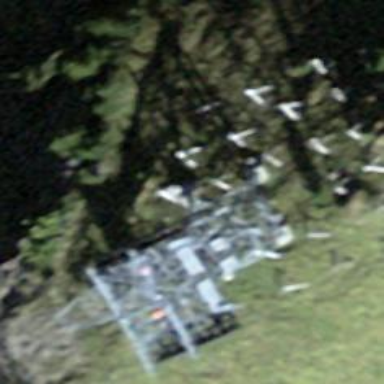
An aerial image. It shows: Pylon for aerialway.